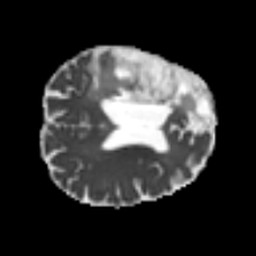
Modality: MD
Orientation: axial
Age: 64
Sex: male
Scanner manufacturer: siemens
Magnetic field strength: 3 T
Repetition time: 4.999 s
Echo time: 0.07946 s